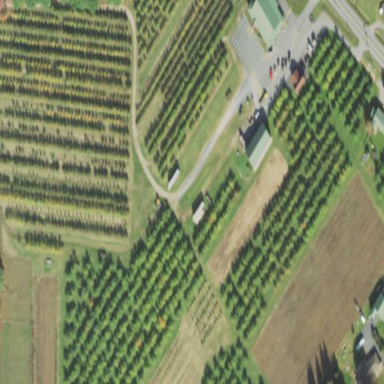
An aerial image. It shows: Orchard.